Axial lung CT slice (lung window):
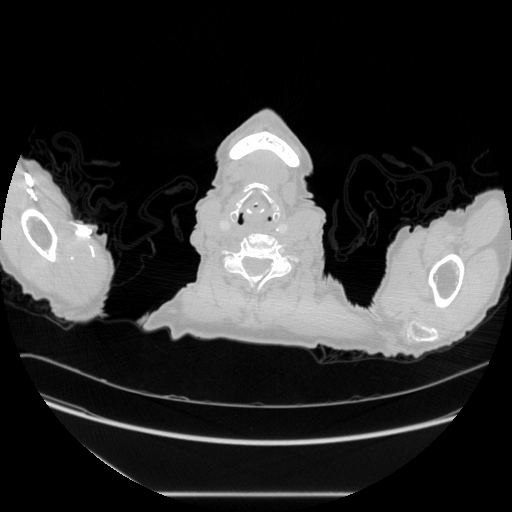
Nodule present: no